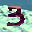
Label: 3